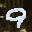
Label: 9